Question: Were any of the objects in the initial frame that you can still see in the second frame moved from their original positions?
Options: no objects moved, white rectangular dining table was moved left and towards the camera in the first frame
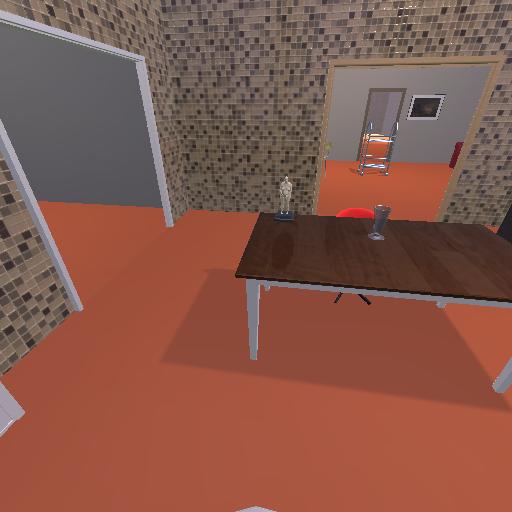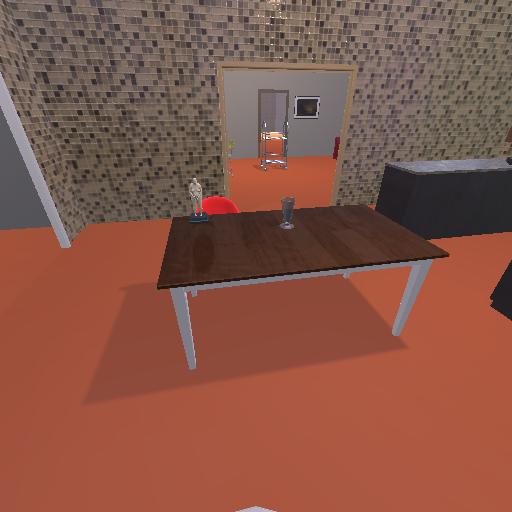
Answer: no objects moved